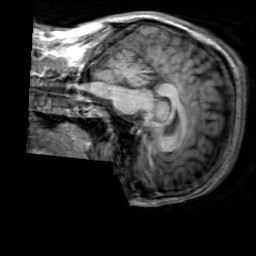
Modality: T1w
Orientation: sagittal
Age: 38
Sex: male
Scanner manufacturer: siemens
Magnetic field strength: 3 T
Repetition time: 2.3 s
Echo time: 0.00303 s